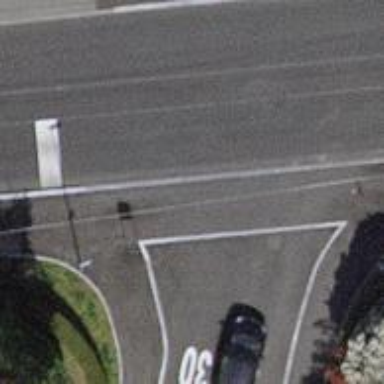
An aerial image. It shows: Unmarked crossing with traffic calming table on the road.